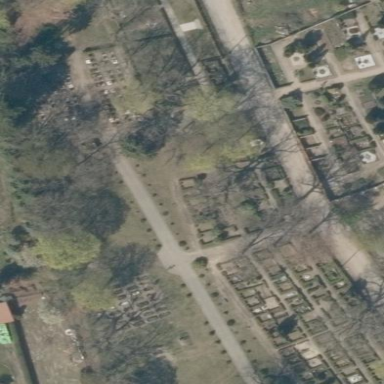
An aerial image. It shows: Cemetery.